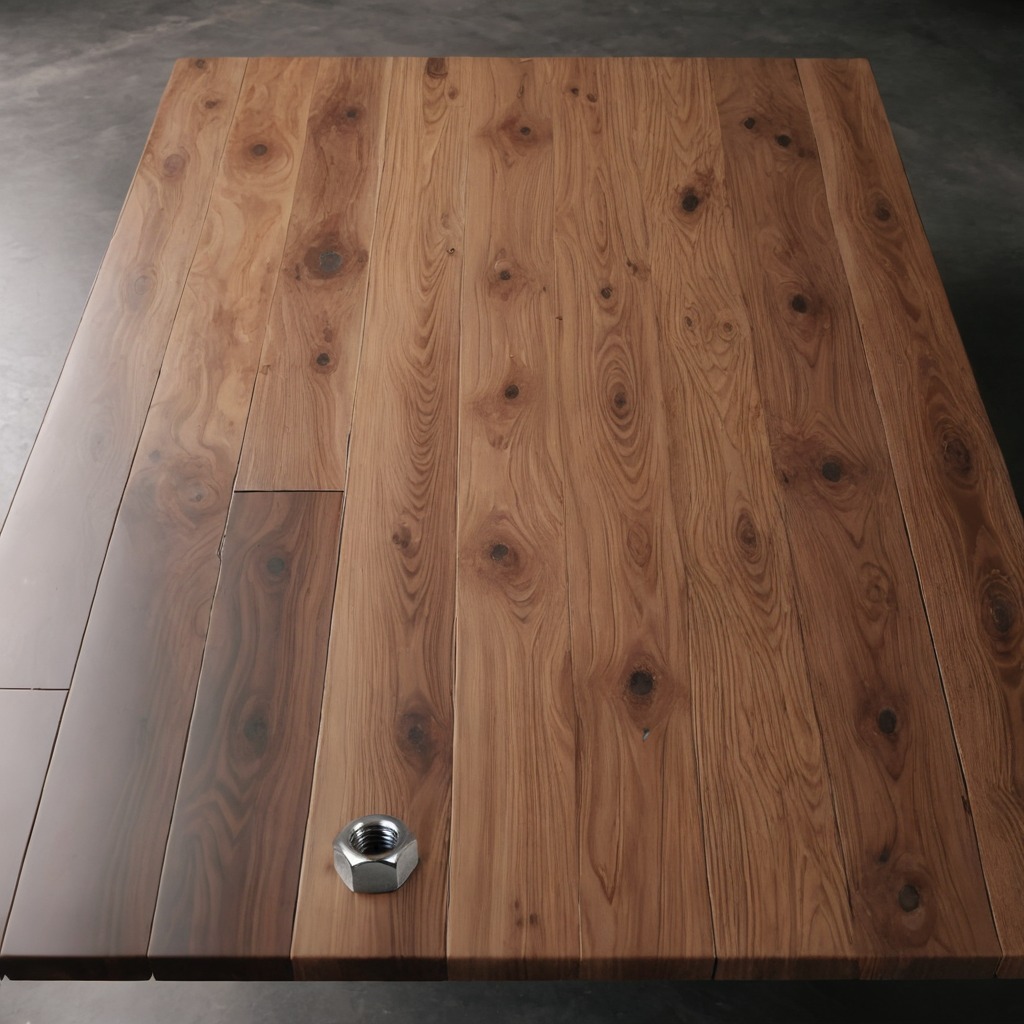
A metal nut is lying on the wooden table.